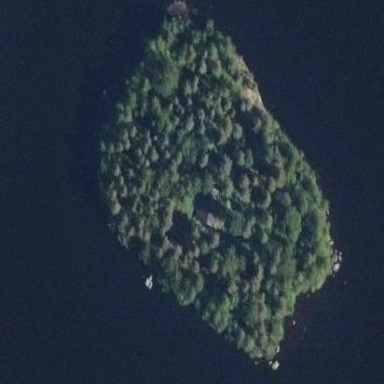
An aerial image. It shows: Image showing island.